Interaction volume radius: 10 \u00c5
Interaction volume height: 25 \u00c5
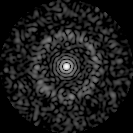
Disorder parameter: 0.8377